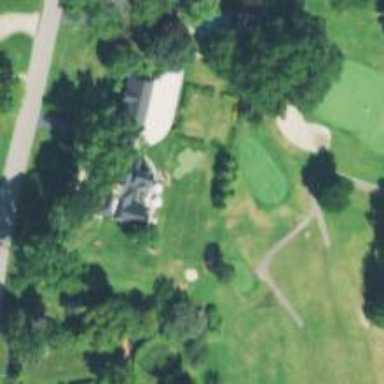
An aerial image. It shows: Golf tee.